Milling tool wear sample.
Tool blade image: 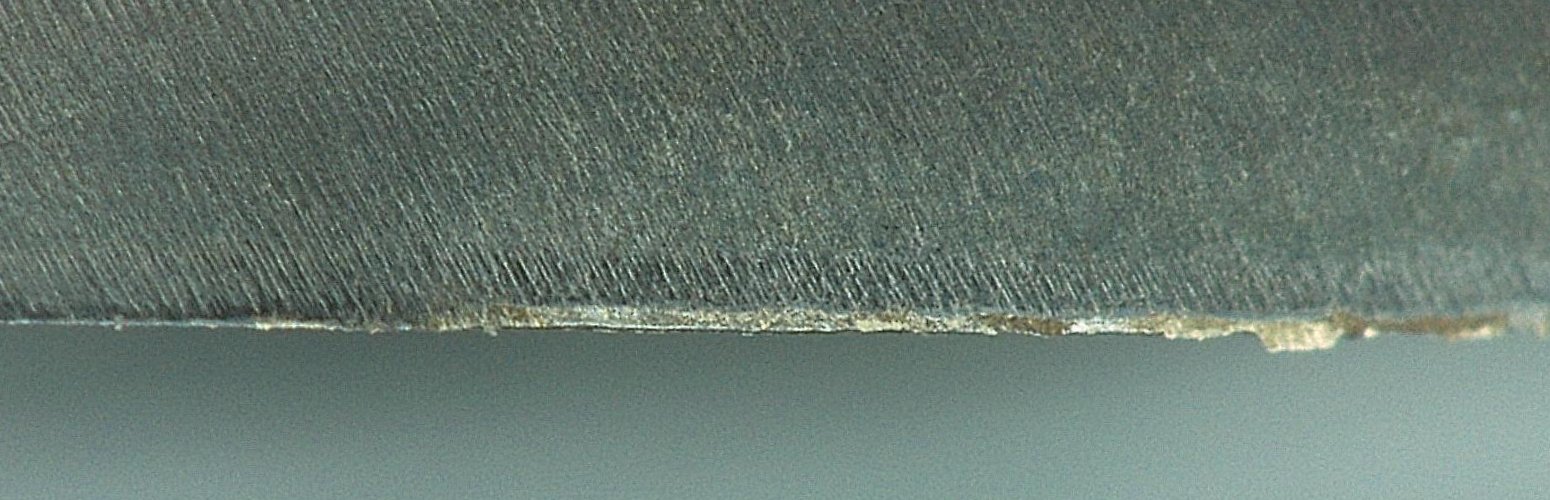
Chip image: 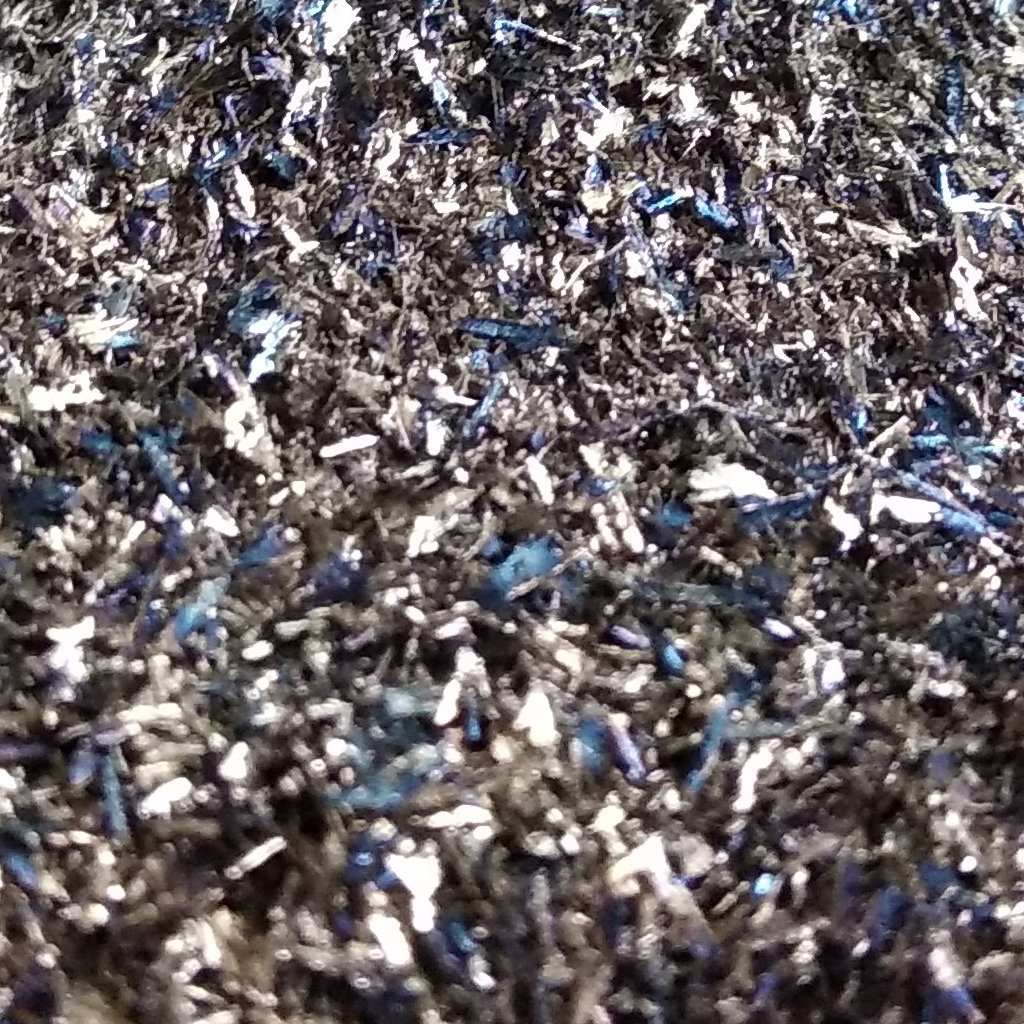
Workpiece image: 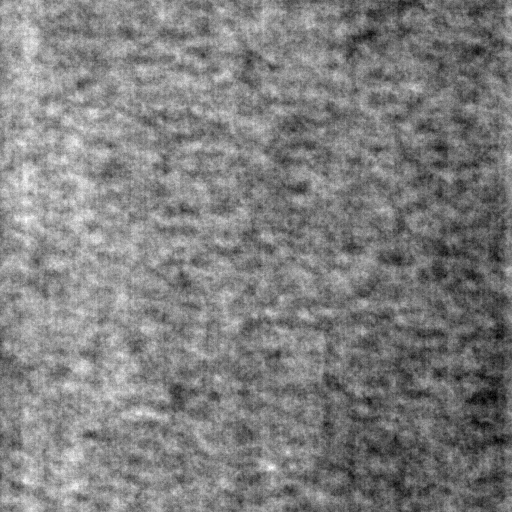
Tool wear state: dulled
Gaps: 15.75
Flank wear: 111.17
Overhang: 17.24
Force-signal Mel-spectrograms (X, Y, Z axes): 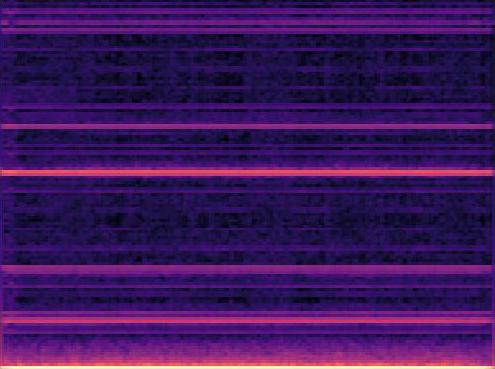 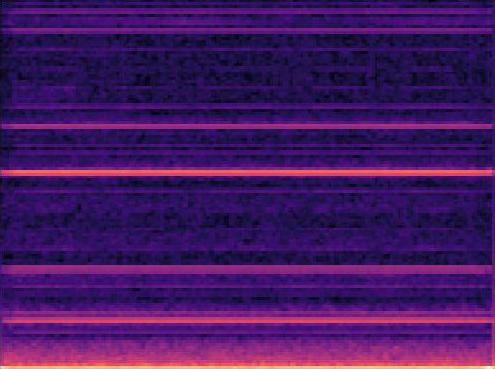 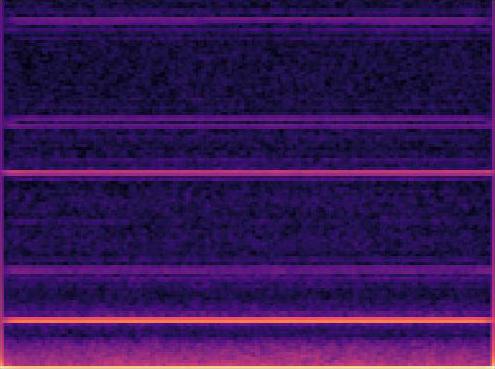
Force-signal scalograms (X, Y, Z axes): 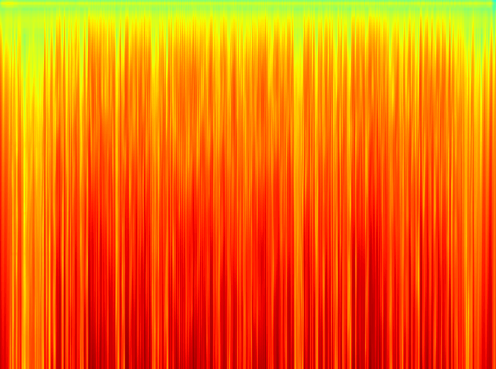 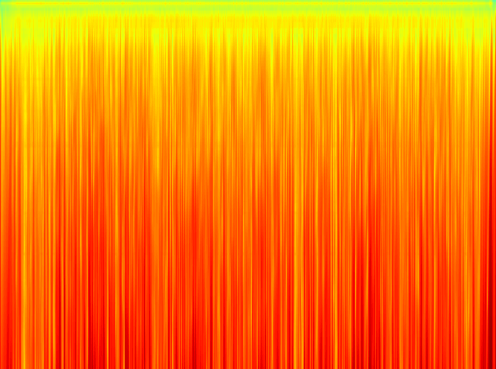 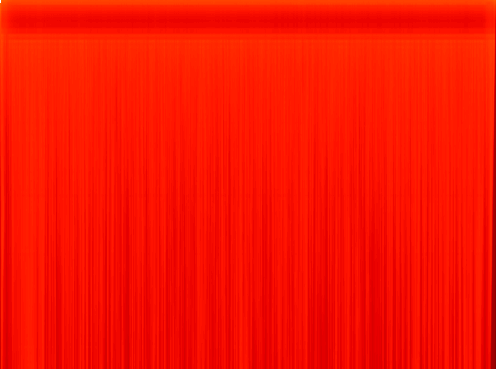
Force phase: steady_state_stabilization_wear